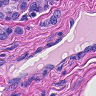
Metastatic tissue present: yes